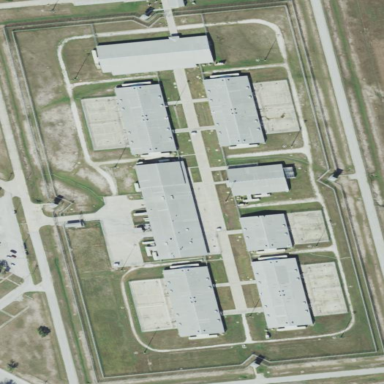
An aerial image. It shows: Prison.